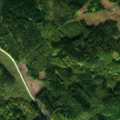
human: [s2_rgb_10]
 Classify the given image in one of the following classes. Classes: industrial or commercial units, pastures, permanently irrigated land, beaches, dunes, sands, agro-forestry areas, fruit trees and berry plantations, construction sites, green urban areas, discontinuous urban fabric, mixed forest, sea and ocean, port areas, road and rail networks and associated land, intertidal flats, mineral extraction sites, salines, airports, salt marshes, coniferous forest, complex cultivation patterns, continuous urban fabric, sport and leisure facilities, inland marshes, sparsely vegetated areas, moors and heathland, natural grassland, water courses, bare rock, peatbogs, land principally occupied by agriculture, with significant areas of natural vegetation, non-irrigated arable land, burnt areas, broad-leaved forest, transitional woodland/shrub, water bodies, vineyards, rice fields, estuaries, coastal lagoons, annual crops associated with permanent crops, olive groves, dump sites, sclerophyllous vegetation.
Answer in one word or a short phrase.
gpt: broad-leaved forest, coniferous forest, mixed forest, transitional woodland/shrub